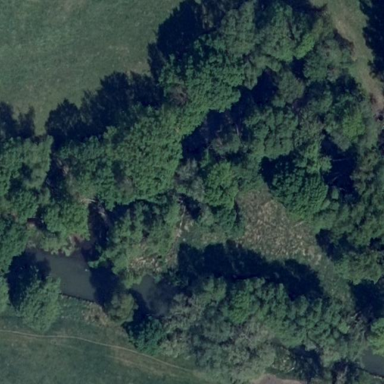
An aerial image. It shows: Natural oxbow water feature.